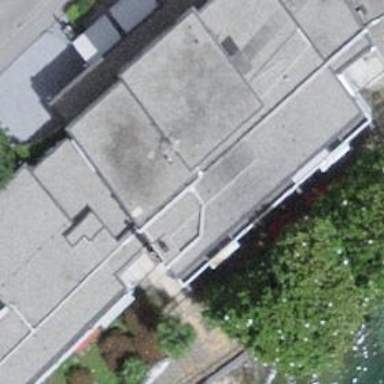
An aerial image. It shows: Nursing home.